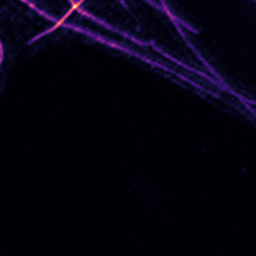
Label: Super-resolution Microtubules image